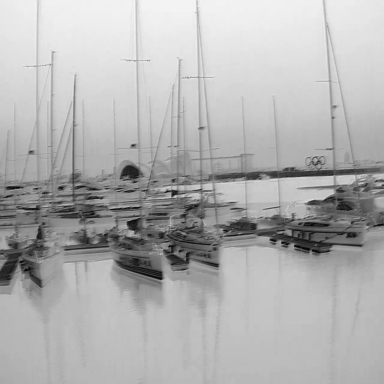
There are nine sailboats in the infrared image.